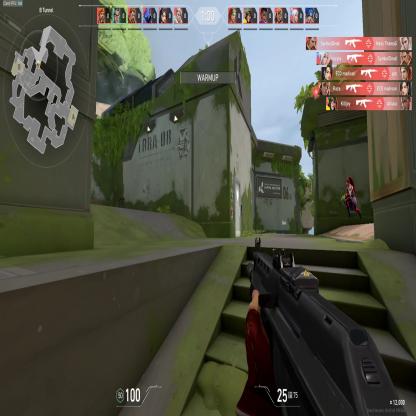
Label: enemy